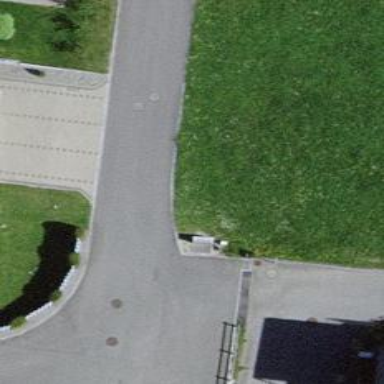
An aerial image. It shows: Street cabinet meant for power infrastructure.